Question: When Secondary Frames are added to a package and the frame is called using 'frame.setVisible(true);' the frame shows but when it shows it is not open to the size it is built to but rather to the minimum size the frame can go and the user has to resize it, why is this?
Example image:

<URL>
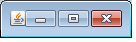
Answer: Be sure to 'pack()' your frame and call 'setVisible()'.